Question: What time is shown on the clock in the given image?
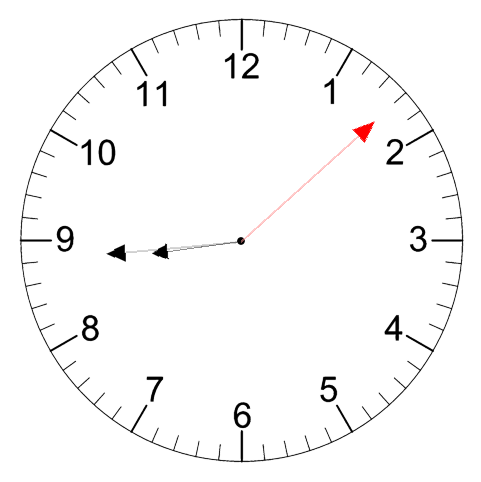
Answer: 08:44:08